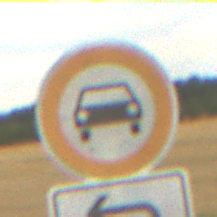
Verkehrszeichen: VerbotKraftwagen
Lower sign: RichtungsangabeDurchPfeile2
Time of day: SunriseSunset
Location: Outdoor (RoadRail)
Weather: PartlyCloudy
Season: NotSpecified
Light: Natural